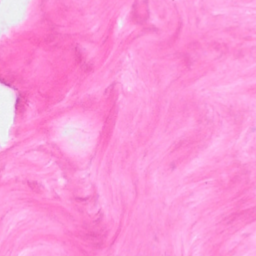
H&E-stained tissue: Breast